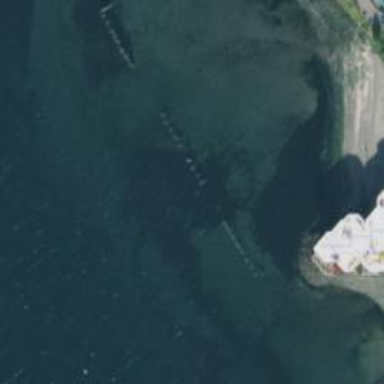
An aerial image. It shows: Breakwater structure.